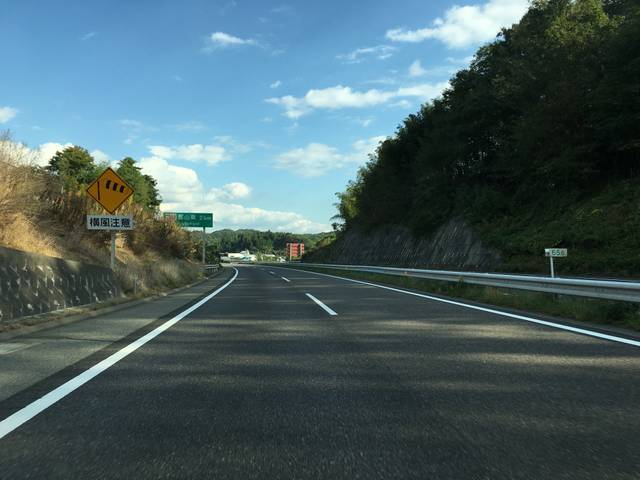
Region: Japan
Coordinates: 37.444, 140.419